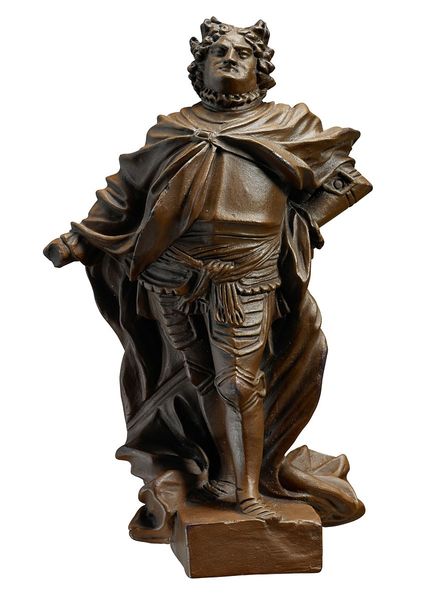
Titel: Statuette Augusts des Starken
Künstler: Johann Joachim Kretzschmar
Standort: Hamburg
Institution: Museum für Kunst und Gewerbe Hamburg
Schlagwörter: hand, mann, braun, frankreich, barock, sockel, figur, keramik, statue, plastik, fett, panzer, kupfer, lorbeer, statuette, fürst, rüstung, kleinplastiken, kleinplastik, kleinkunst, cäsar, wert, herrscherbildnis, bildwerk, porzellanfigur, nichts, fälschung, staatsportrait, verstümmelung, kaiserbildnis, barockzeit, barockzeitalter, zierobjekte, staatsporträt, figürliche, böttgersteinzeug, popanz